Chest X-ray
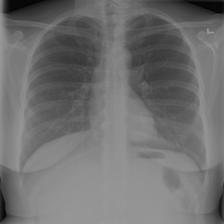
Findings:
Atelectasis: negative
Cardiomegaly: negative
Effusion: negative
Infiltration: negative
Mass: negative
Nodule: negative
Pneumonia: negative
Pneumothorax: negative
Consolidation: negative
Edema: negative
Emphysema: negative
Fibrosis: negative
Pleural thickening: negative
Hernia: negative